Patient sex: M
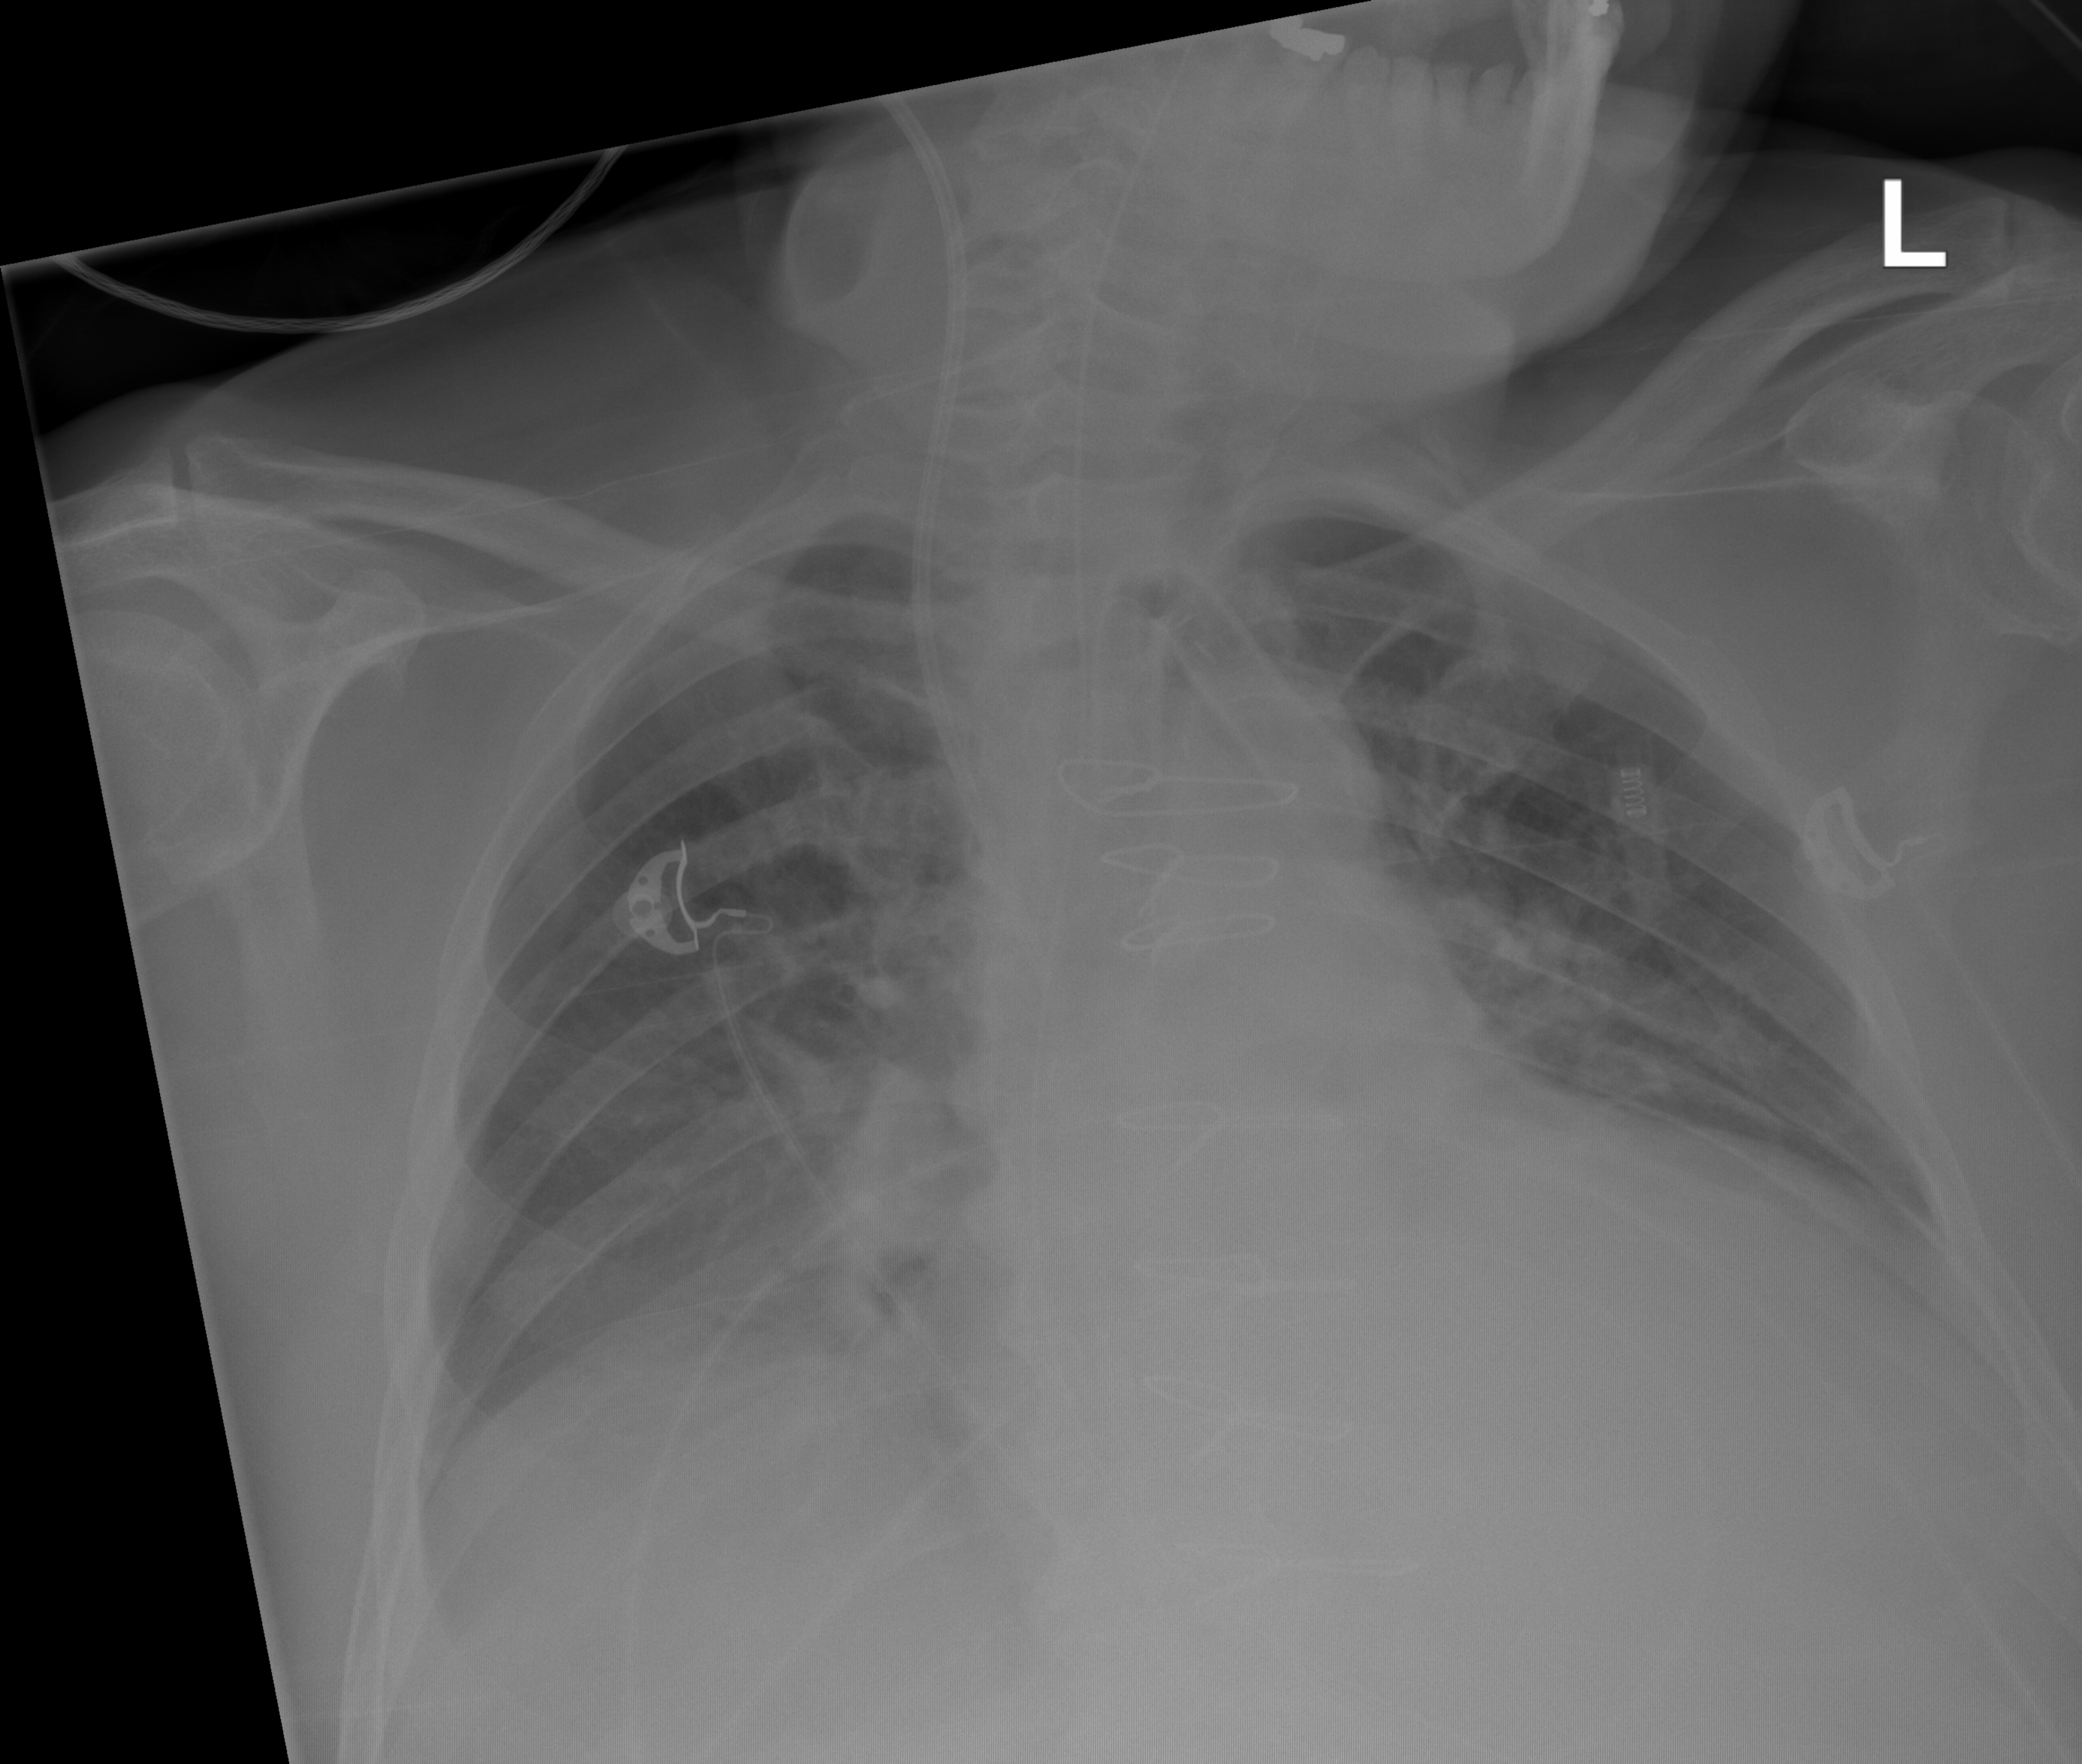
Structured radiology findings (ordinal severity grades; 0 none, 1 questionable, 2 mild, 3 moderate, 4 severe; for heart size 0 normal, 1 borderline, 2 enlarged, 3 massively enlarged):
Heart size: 2
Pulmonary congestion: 2
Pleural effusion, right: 2
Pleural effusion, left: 1
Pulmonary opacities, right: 1
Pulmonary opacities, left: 1
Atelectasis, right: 2
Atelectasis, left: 2